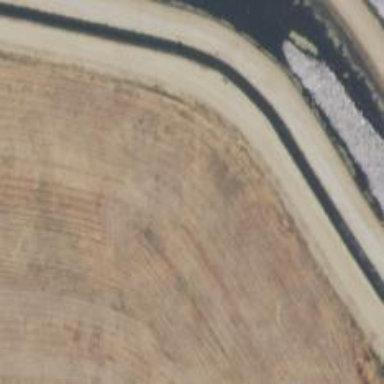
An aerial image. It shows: Embankment in the landscape.